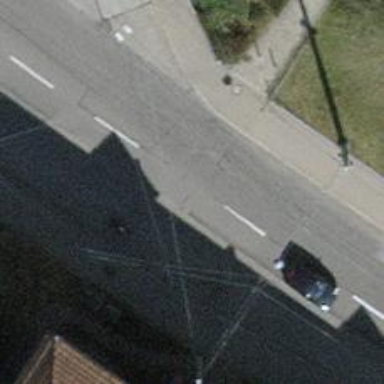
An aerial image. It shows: Tertiary road with asphalt surface and separate sidewalks on both sides. There are trolley wires in the forward direction.